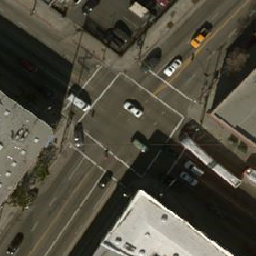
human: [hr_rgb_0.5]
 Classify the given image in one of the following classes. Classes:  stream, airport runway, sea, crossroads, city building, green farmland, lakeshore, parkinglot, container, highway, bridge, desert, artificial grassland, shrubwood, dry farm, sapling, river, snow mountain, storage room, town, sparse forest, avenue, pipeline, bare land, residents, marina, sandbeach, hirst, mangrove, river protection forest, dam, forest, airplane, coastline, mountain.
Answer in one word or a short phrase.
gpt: crossroads